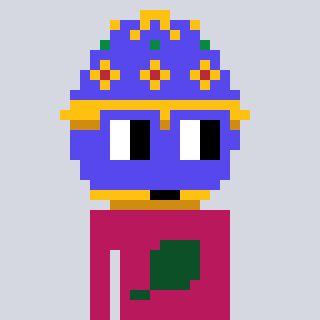
a pixel art character with square blue glasses, a faberge-shaped head and a darkpink-colored body on a cool background